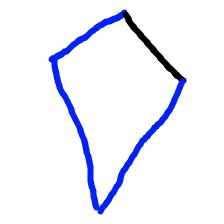
Shape: kite